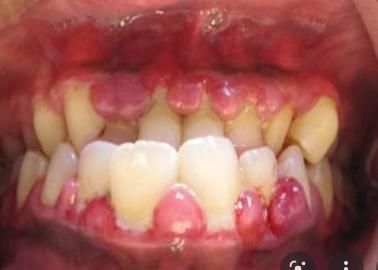
Condition: Gingivitis